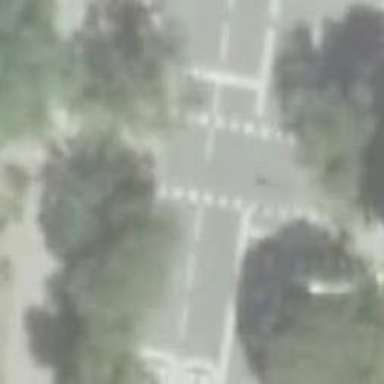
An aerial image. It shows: Crossing equipped with traffic signals. It is zebra crossing.